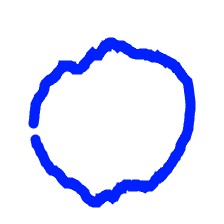
Shape: circle